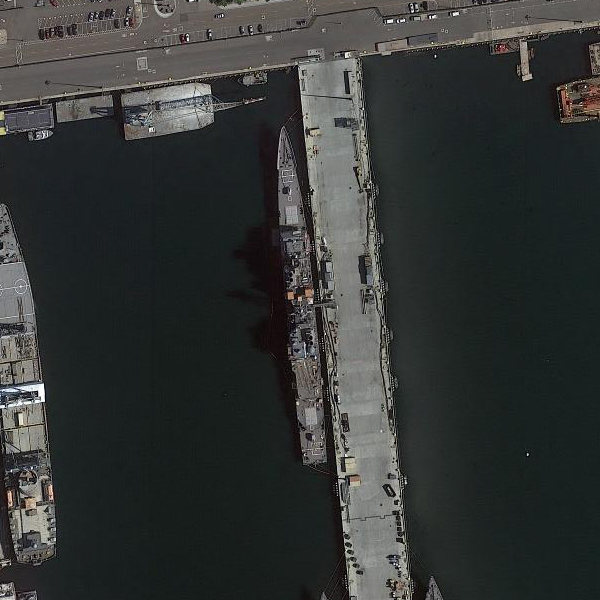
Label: cruiser